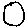
Label: circle